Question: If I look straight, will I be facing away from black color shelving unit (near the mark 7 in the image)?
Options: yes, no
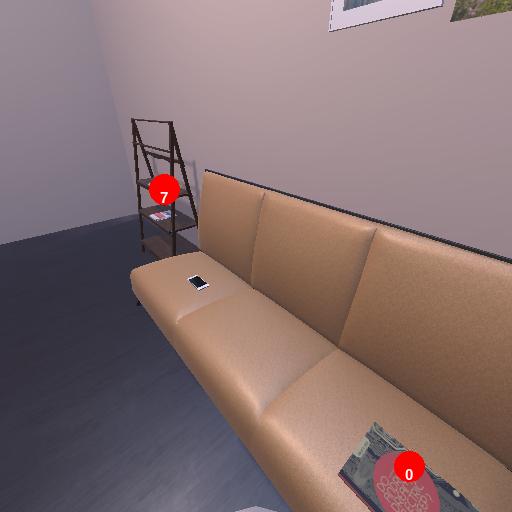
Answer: yes